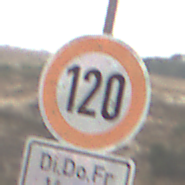
Verkehrszeichen: Geschwindigkeit120
Zusatzzeichen unten: ZeitangabenMitBeschraenkungAufWochentage3
Umgebung: Outdoor, Nature
Tageszeit: MorningAfternoon
Wetter: Overcast
Licht: Natural
Jahreszeit: NotSpecified
Kontrast: LowContrast